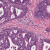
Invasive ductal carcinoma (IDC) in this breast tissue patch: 1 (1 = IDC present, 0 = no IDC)